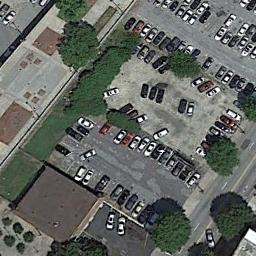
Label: parking_lot